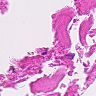
Metastatic tissue present: no